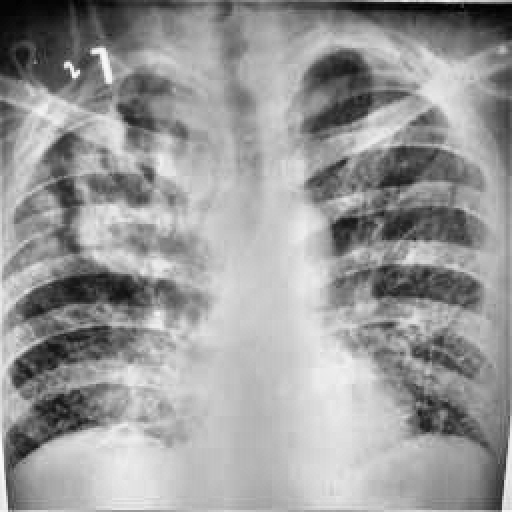
Finding: TUBERCULOSIS